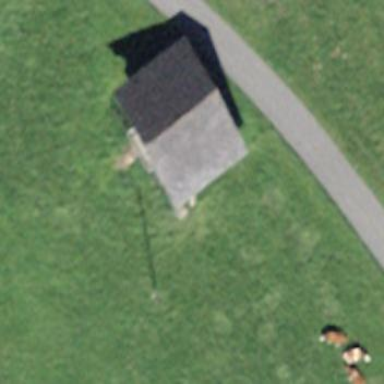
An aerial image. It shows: Rural barn.